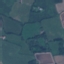
Land use / land cover: Pasture